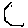
Label: hexagon